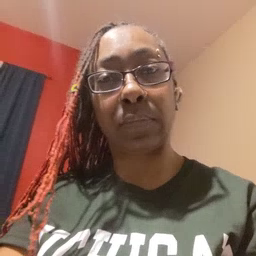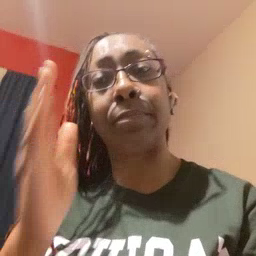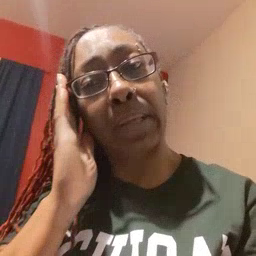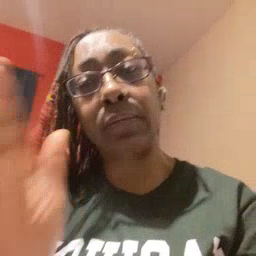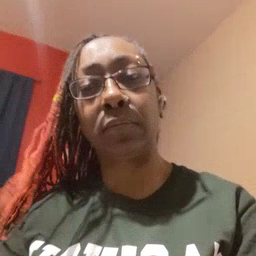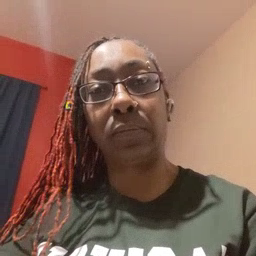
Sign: bed